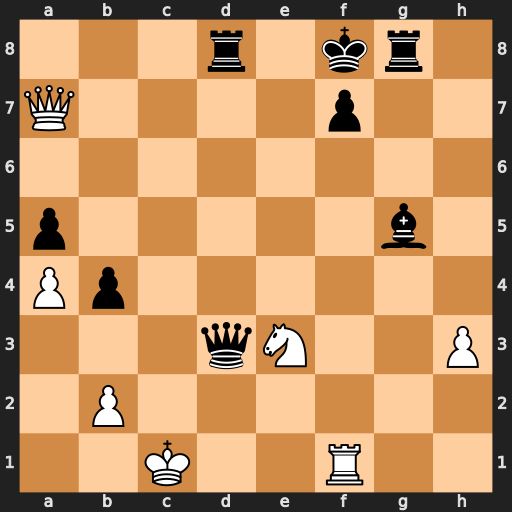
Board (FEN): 3r1kr1/Q4p2/8/p5b1/Pp6/3qN2P/1P6/2K2R2
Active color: w
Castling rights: -
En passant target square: -
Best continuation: Qxf7#